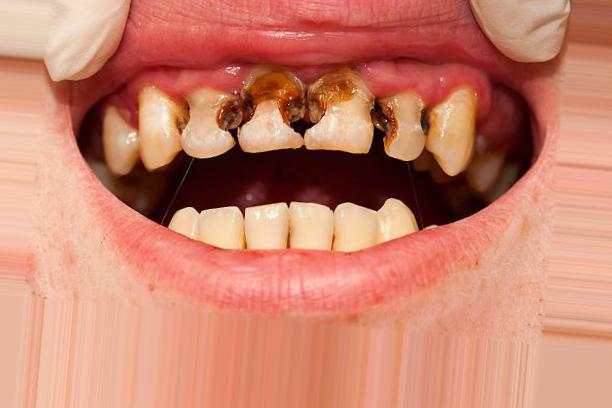
Condition: Caries